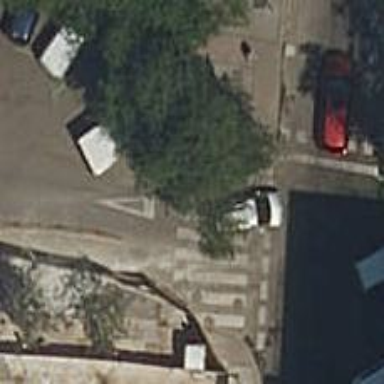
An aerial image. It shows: Marked crossing on the road with clear markings.